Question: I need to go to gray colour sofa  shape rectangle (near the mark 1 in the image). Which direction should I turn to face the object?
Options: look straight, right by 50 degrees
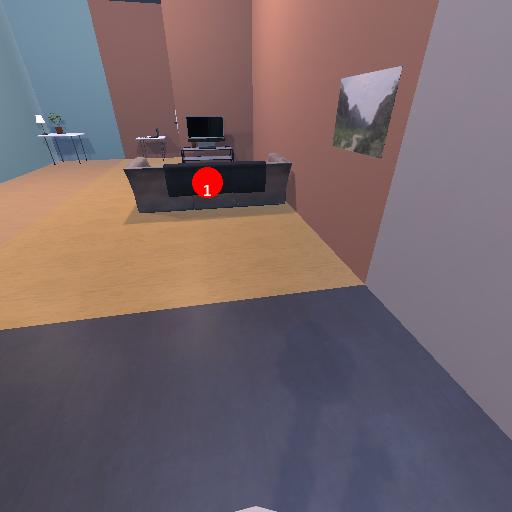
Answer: look straight